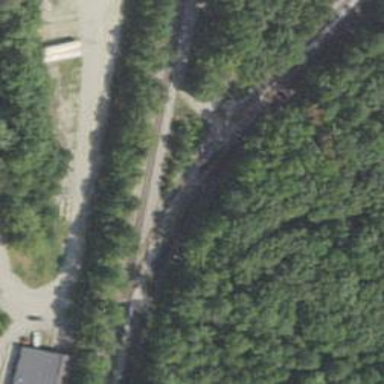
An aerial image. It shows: Railway track.